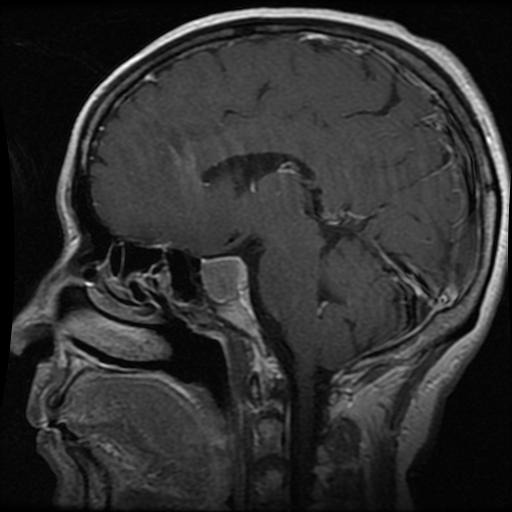
Label: pituitary